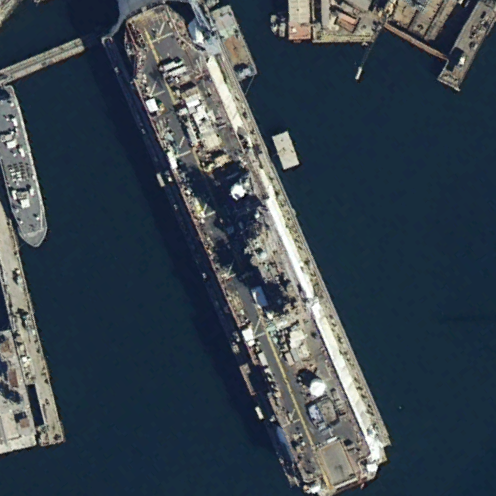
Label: assault